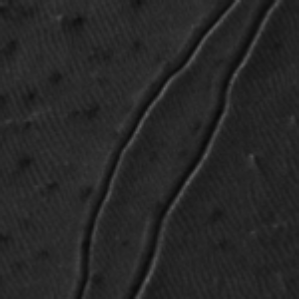
Label: frost